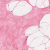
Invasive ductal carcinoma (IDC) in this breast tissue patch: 0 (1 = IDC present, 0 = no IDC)